Field crop: maize
Growth stage: 2
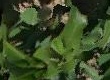
Species: maize